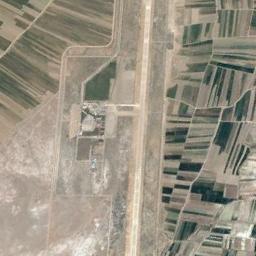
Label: airport